Field crop: maize
Growth stage: 1
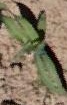
Species: maize